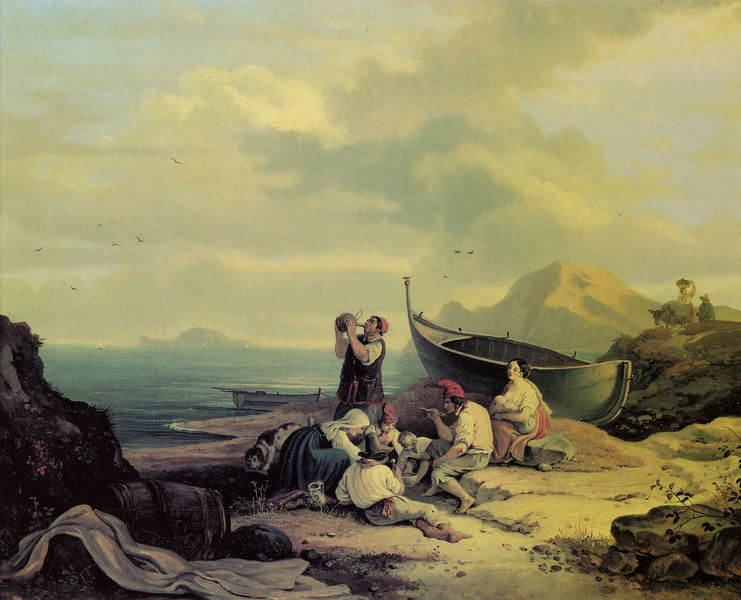
Titel: Blick von Bajae auf Capri
Künstler: Adrian Ludwig Richter
Standort: Dresden
Institution: Gemäldegalerie Neue Meister
Schlagwörter: berg, blau, felsen, gemälde, gruppe, himmel, mann, meer, schatten, wasser, weiß, wolken, frauen, grün, landschaft, menschen, ocker, sand, see, sitzen, ufer, abend, braun, frau, grau, hell, hintergrund, hut, kleider, licht, männer, gras, hund, rot, tier, tuch, wolke, fest, malerei, symbolismus, flasche, gelage, hemd, mütze, mützen, trinken, arm, stein, steine, holland, ferne, horizont, horizontlinie, hügel, natur, vögel, zweige, sonne, insel, gewand, realismus, sitzend, decke, familie, kind, anhöhe, boot, boote, esel, genre, kinder, kanne, krug, bewölkt, küste, schiff, strand, liegen, genremalerei, italien, fischer, mittag, berge, fels, gebirge, kuh, baby, idylle, pause, picknick, rast, romantik, möwen, seemann, essen, wein, kopftuch, rauchen, korb, weste, srand, spiel, barfuss, stillen, revolution, fass, mahl, mahlzeit, karaffe, verschwommen, bewachsen, krüge, leintuch, karg, zeichnerisch, griechenland, stimmungsbild, lasttier, weinfass, arkadien, reisende, ochse, ziege, anlegestelle, gestrandet, seelandschaft, inseln, säugling, tonne, männre, phrygische mütze, kopflast, rote kappe, bergprofil, phryger, weinschlauch, rst, triner, looffel, phrygermütze, herannahen